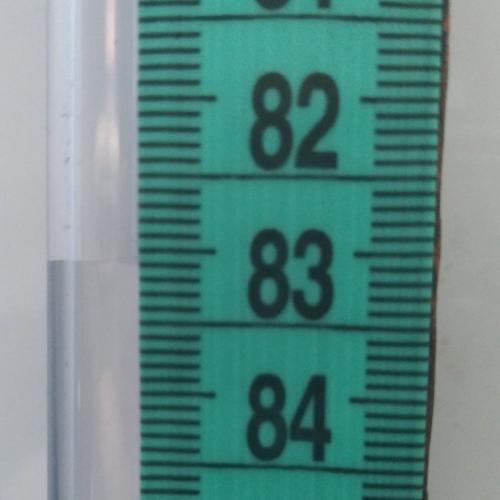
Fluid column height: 83.1 cm